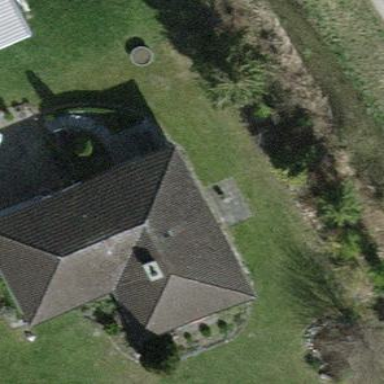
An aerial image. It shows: Simple house.